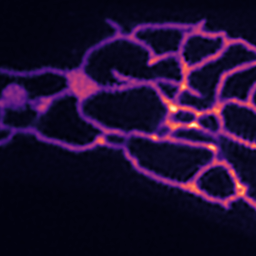
Label: Super-resolution ER image